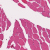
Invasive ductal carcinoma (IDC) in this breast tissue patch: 0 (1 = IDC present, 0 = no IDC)